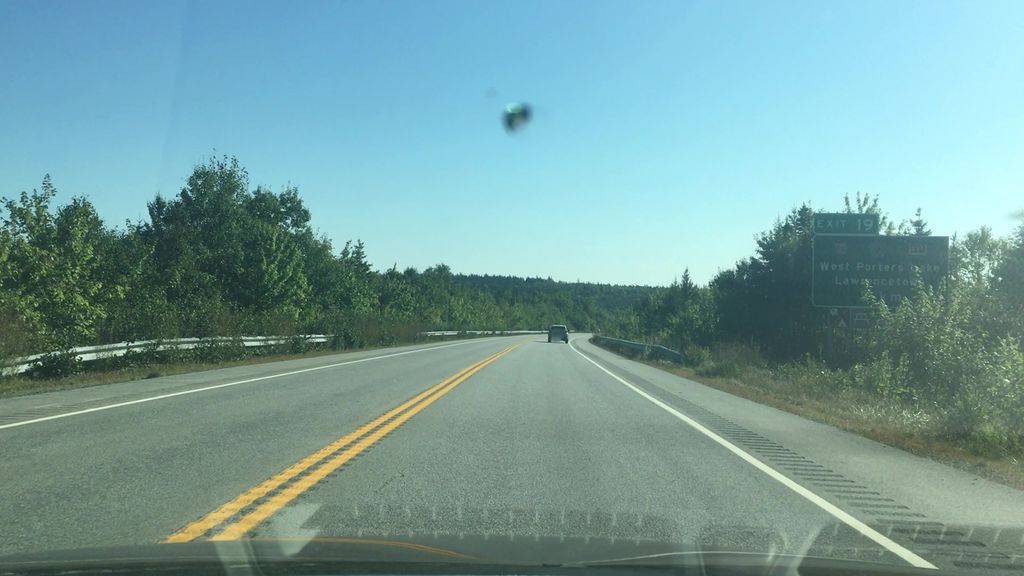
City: halifax